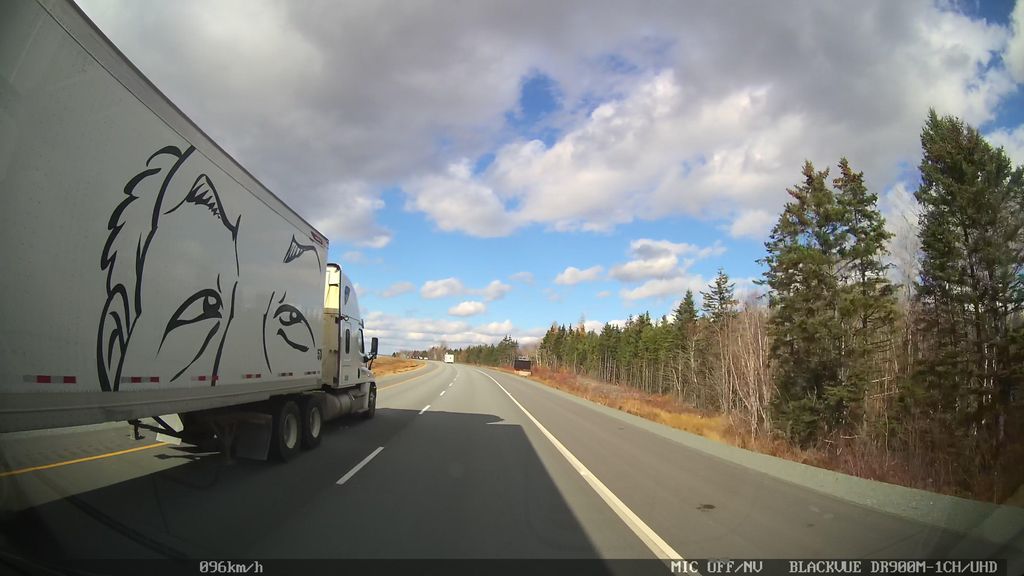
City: halifax